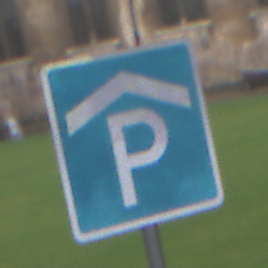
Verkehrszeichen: Parkhaus
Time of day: Midday
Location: Outdoor (Urban)
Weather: Overcast
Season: NotSpecified
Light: Natural